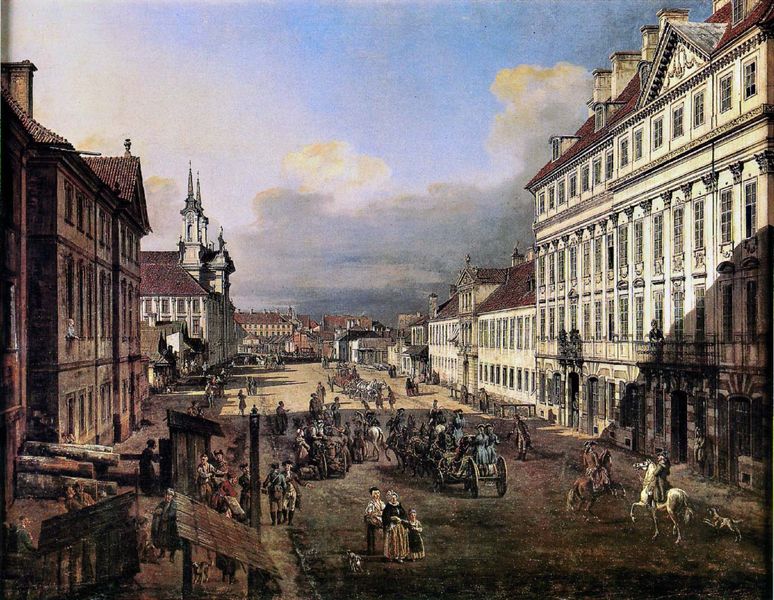
Titel: Vedute der Dluga-Straße in Warschau
Künstler: Canaletto
Schlagwörter: himmel, wolken, menschen, stadt, straße, häuser, kirche, pferde, kutschen, markt, palast, stände